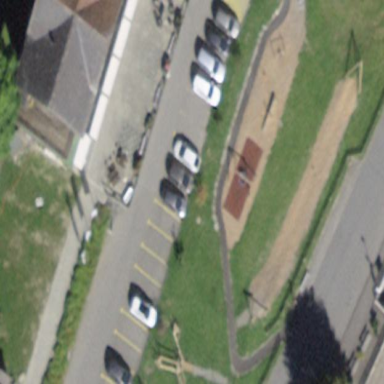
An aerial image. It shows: Playground area for leisure activities on the land.